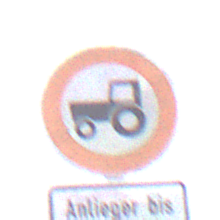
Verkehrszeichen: VerbotKraftfahrzeugeZuegeNichtSchneller25
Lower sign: SonstigeFahrzeugePersonengruppenFrei3
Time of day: Midday
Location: Outdoor (Nature)
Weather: Overcast
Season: NotSpecified
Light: Natural